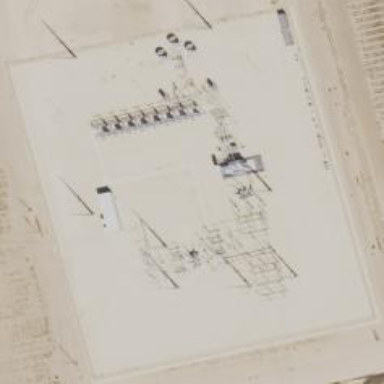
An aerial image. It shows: Power substation that acts as generator. It is surrounded by fence.